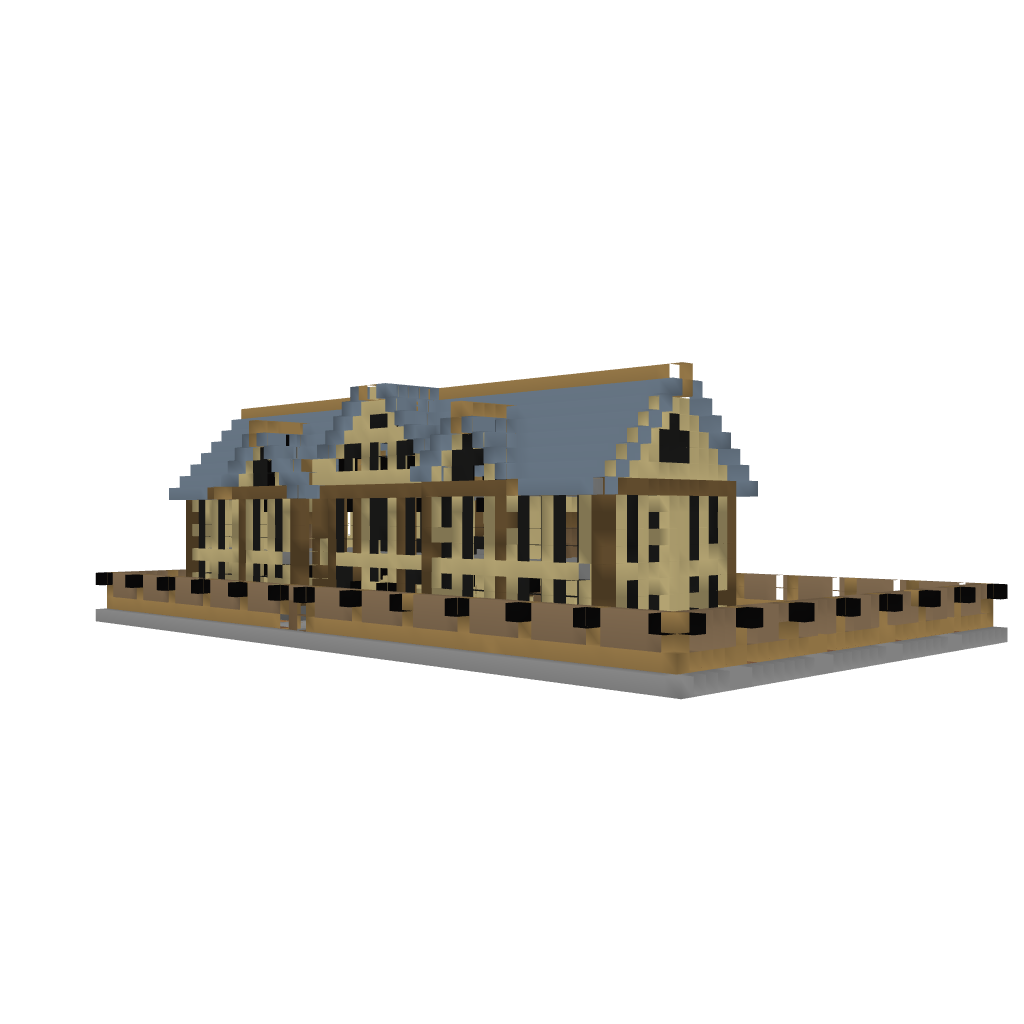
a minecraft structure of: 2 Floor Mansion